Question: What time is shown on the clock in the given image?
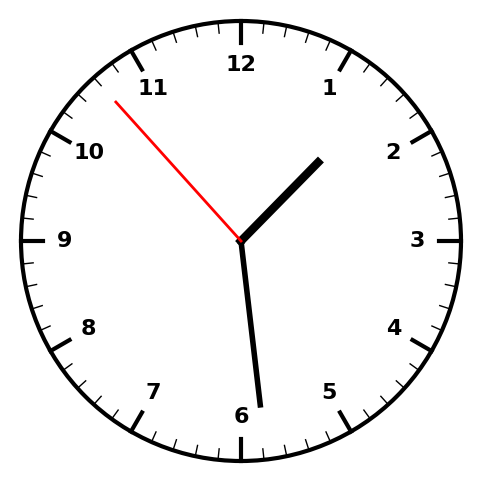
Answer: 01:28:53